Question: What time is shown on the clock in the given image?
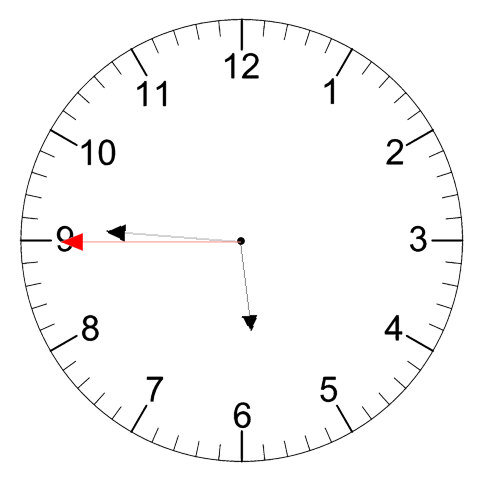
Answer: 05:45:45